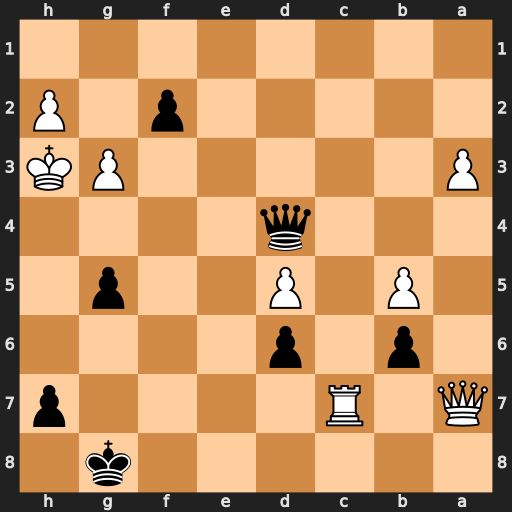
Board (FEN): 6k1/Q1R4p/1p1p4/1P1P2p1/3q4/P5PK/5p1P/8
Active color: b
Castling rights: -
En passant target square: -
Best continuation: f1=Q#